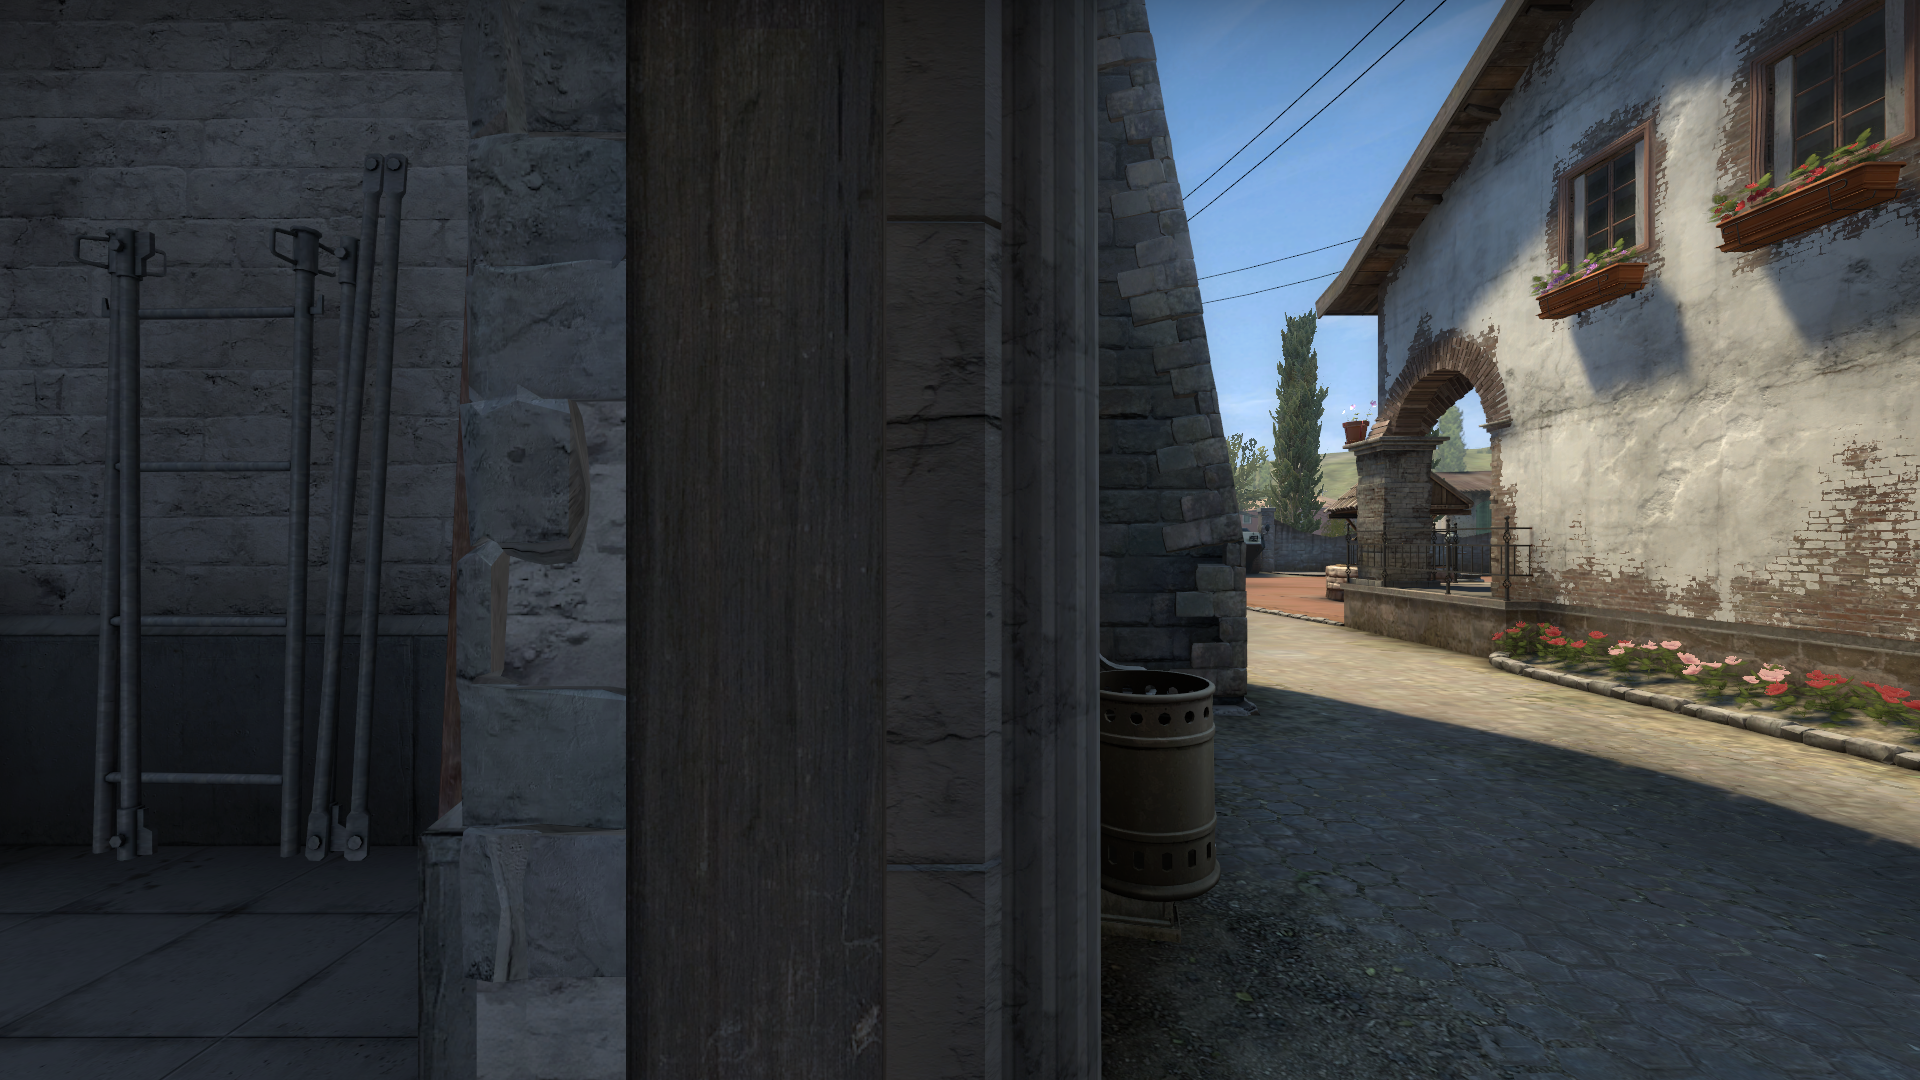
Map: de_inferno